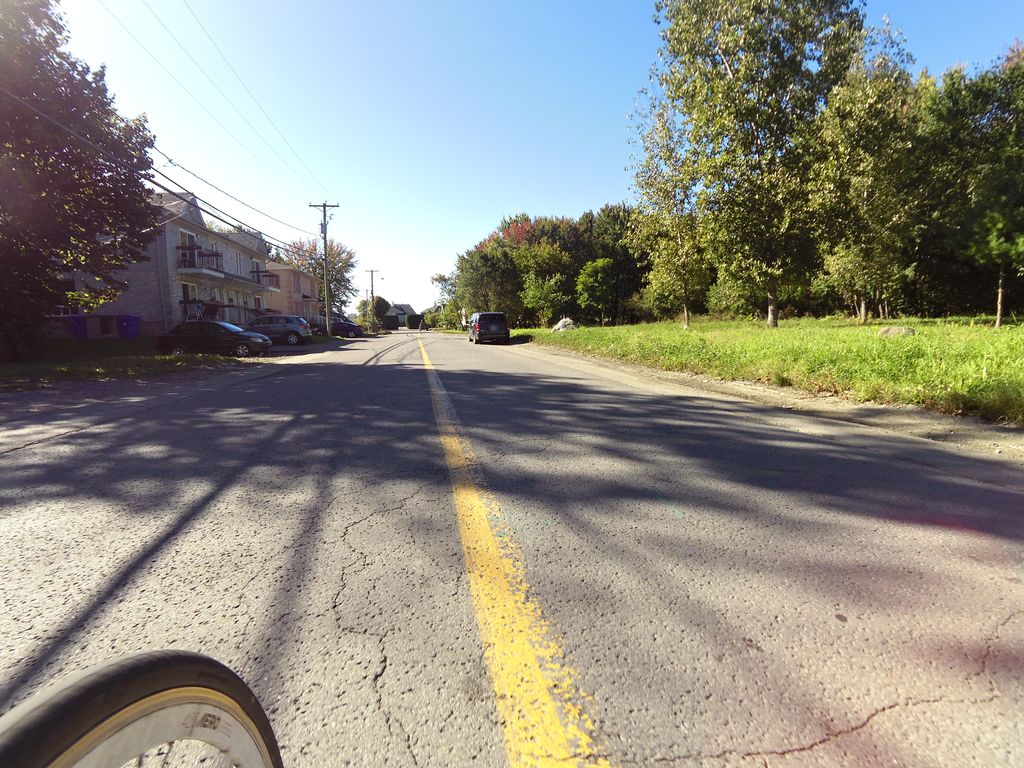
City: ottawa-gatineau